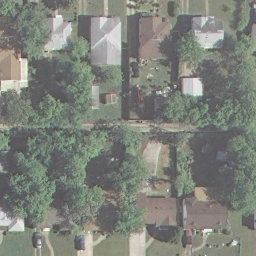
Label: residential